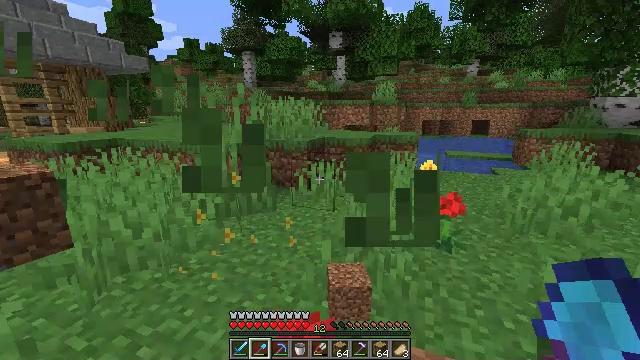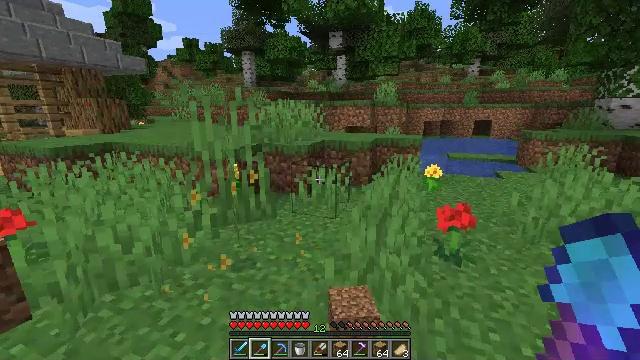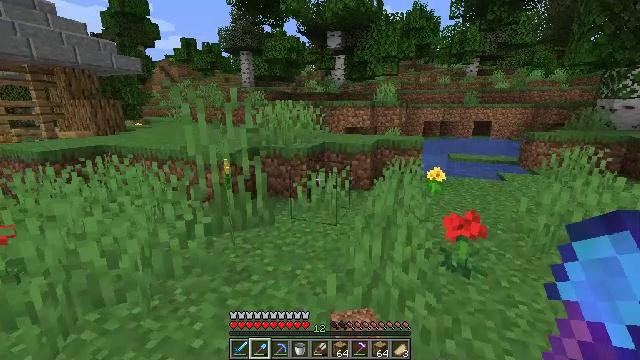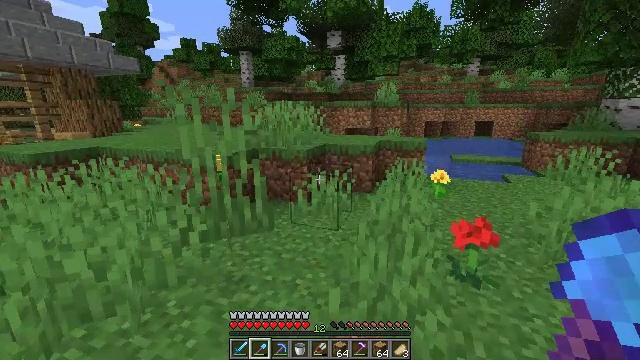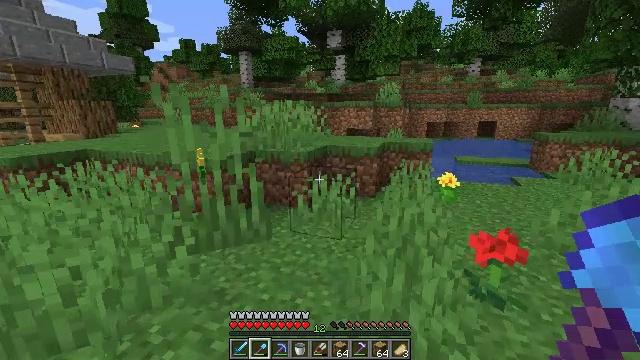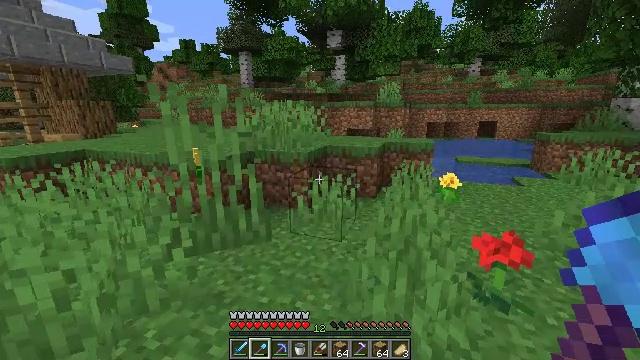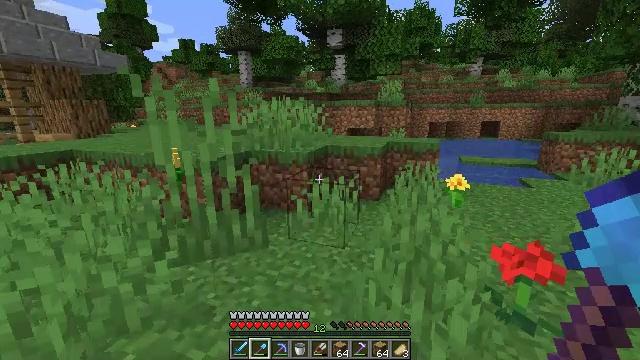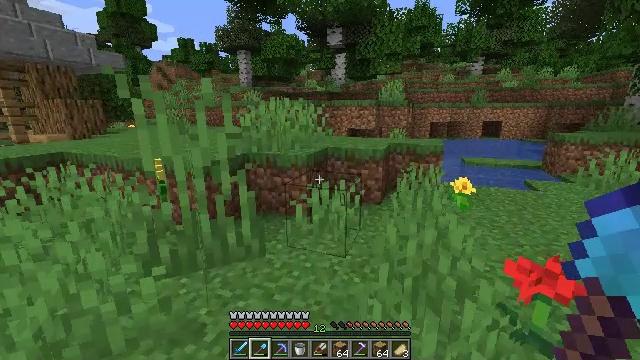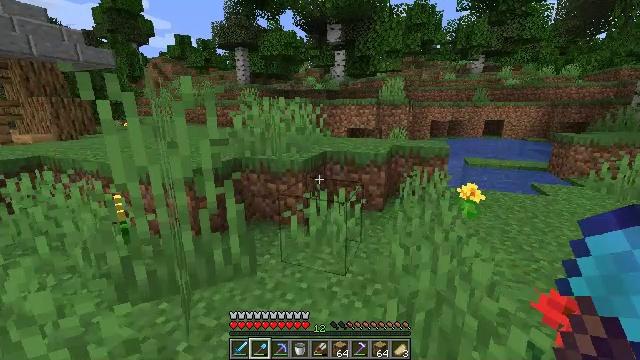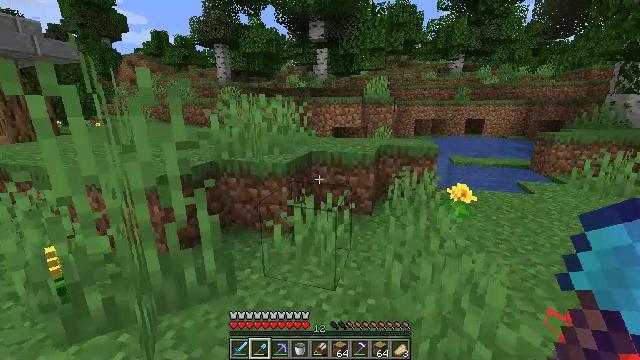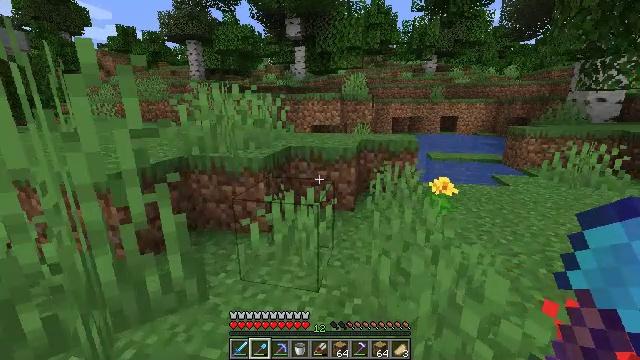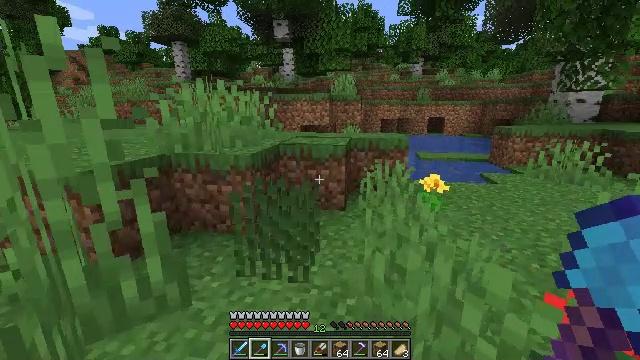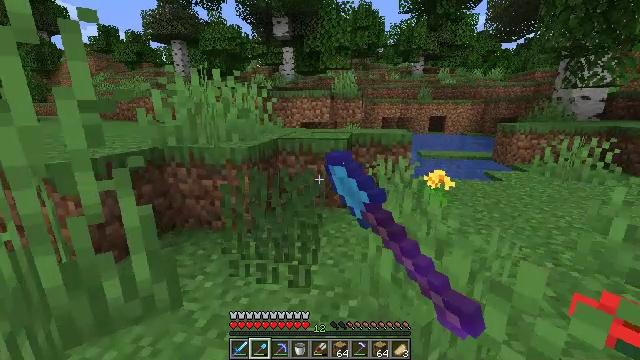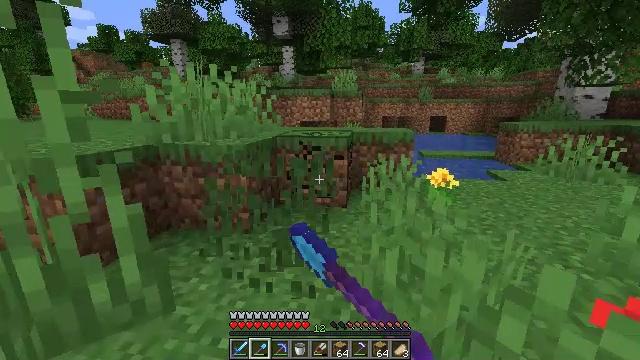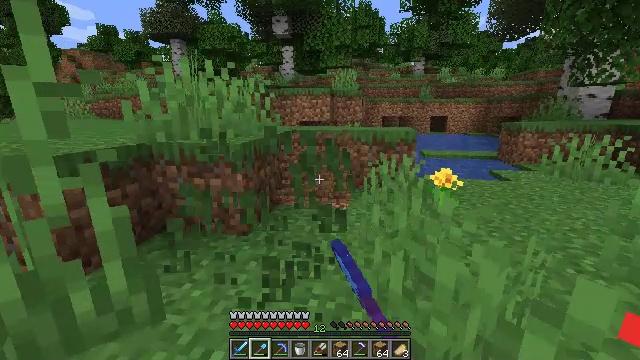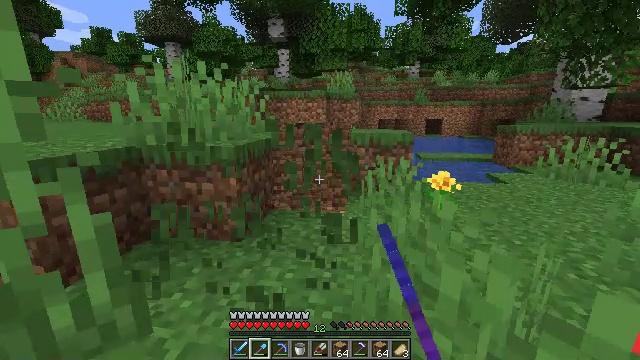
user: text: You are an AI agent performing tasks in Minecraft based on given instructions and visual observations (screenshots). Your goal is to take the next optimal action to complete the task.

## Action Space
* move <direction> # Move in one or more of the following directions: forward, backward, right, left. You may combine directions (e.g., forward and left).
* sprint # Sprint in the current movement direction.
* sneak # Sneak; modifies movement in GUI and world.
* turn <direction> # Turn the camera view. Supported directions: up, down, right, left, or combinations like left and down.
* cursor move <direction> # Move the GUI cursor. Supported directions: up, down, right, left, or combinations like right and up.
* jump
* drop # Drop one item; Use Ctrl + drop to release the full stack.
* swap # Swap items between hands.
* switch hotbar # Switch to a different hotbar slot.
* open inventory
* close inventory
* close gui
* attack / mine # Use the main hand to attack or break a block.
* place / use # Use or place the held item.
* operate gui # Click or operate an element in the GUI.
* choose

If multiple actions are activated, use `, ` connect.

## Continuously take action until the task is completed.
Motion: motion action
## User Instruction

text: Gather grass by holding the left mouse button.
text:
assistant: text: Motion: move forward
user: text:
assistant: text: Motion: move forward
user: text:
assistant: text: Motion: move forward
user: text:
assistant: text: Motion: move forward
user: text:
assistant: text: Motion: move forward
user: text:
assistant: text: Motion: move forward
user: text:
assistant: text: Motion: move forward
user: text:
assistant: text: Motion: move forward
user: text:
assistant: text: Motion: move forward, sneak, turn right
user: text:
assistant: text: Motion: move forward, sneak, turn right
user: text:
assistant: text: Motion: move forward, sneak, turn right, attack / mine
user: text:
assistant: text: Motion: move forward, sneak, attack / mine
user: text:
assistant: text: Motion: move forward, sneak, attack / mine
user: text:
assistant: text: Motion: move forward, sneak, attack / mine
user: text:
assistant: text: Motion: move forward, sneak, attack / mine
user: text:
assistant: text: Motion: sneak, attack / mine